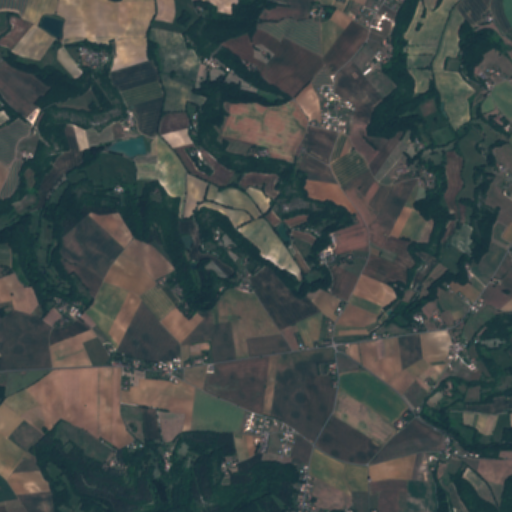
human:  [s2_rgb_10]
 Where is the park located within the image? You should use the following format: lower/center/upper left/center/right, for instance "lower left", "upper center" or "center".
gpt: The park is located in the upper left of the image.
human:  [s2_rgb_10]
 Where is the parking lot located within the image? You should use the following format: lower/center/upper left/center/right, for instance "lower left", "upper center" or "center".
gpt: The parking lot is located in the lower center of the image.
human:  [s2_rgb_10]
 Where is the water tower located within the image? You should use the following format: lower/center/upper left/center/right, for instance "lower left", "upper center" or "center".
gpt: The water tower is located in the lower right of the image.
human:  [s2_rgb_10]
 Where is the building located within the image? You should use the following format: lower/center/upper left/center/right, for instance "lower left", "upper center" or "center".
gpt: There is no building in the image.